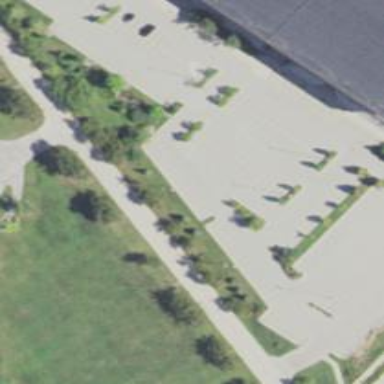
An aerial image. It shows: Parking area with surface.